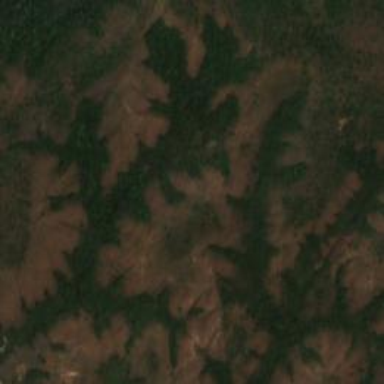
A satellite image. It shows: Forest area.